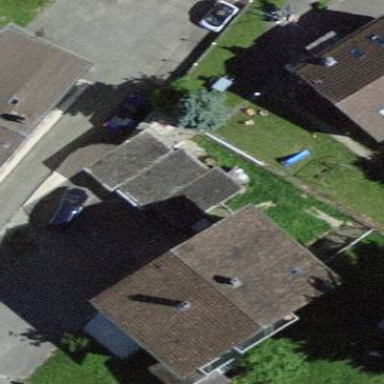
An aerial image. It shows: Garage building.